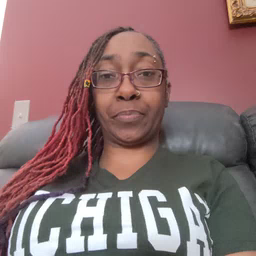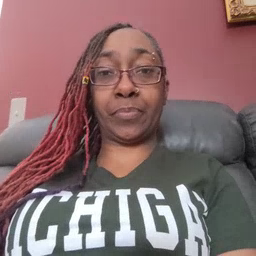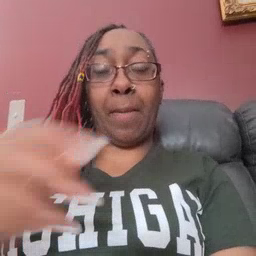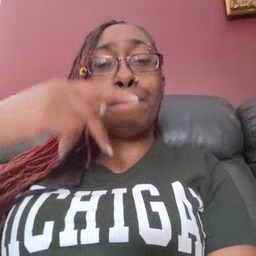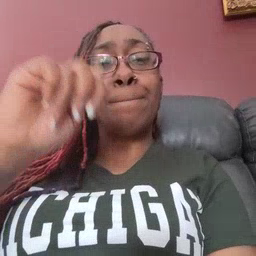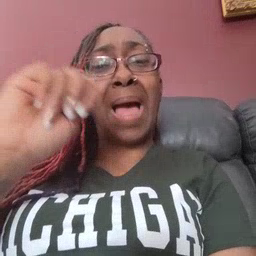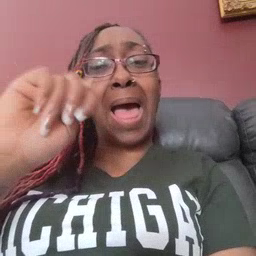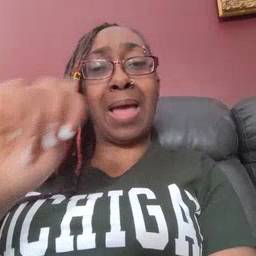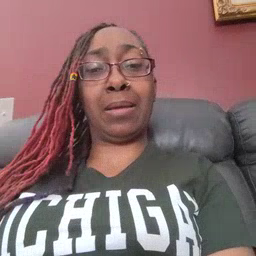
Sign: potty